Field crop: tomato
Growth stage: 1
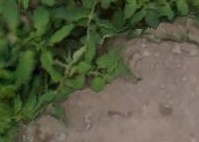
Species: tomato